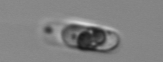
Label: Guinardia_delicatula_TAG_internal_parasite